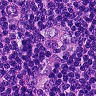
Metastatic tissue present: yes